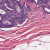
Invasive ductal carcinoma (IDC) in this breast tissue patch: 0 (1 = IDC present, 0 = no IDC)